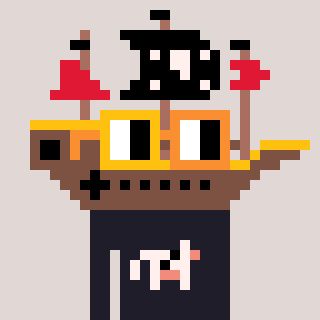
a pixel art character with square yellow and orange glasses, a pirateship-shaped head and a grayscale-colored body on a warm background